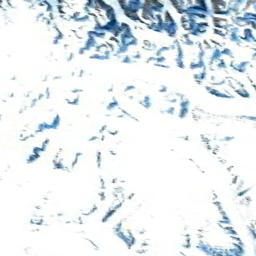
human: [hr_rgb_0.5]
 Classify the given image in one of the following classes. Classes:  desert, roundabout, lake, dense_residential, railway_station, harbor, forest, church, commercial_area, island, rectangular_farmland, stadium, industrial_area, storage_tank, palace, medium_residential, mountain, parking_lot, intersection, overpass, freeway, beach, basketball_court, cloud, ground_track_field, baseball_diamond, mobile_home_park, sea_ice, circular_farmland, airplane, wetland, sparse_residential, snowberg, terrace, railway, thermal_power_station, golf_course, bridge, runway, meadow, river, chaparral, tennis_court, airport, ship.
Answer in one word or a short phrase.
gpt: snowberg